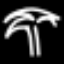
Label: palm tree